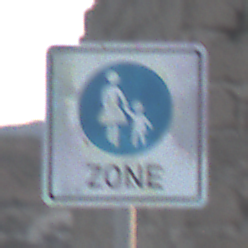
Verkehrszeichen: BeginnFussgaengerzone
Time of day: SunriseSunset
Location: Outdoor (Nature)
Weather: Clear
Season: NotSpecified
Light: Natural